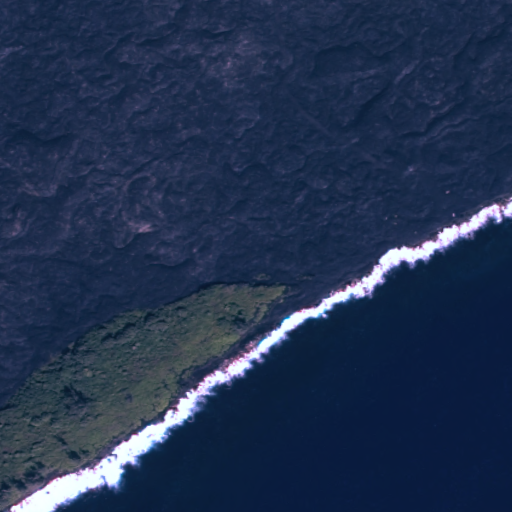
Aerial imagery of cape in Hawaii named Hakuma Point (historical) containing only unknown